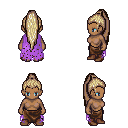
a pixel art fantasy rpg character, female body template, human, dark skin, maroon tattered cape, robe skirt, white blonde extra-long topknot hairstyle, brown shoes, four views (front, back, left, right), 2x2 character sprite sheet, small pixel art, hard edges, no anti-aliasing